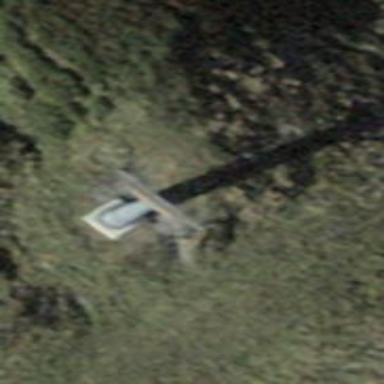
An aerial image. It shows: Pylon used for aerialway.